Interaction volume radius: 5 \u00c5
Interaction volume height: 10 \u00c5
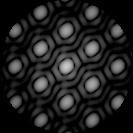
Disorder parameter: 0.02461